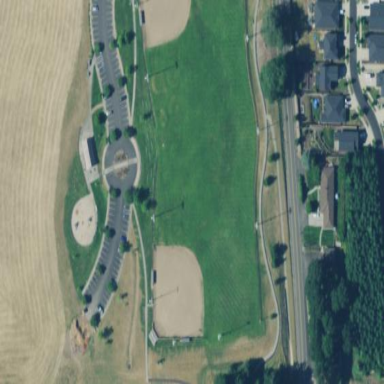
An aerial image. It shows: Baseball pitch for leisure land activities.